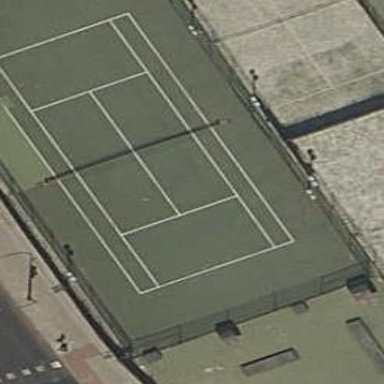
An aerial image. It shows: Tennis court on the leisure land pitch.